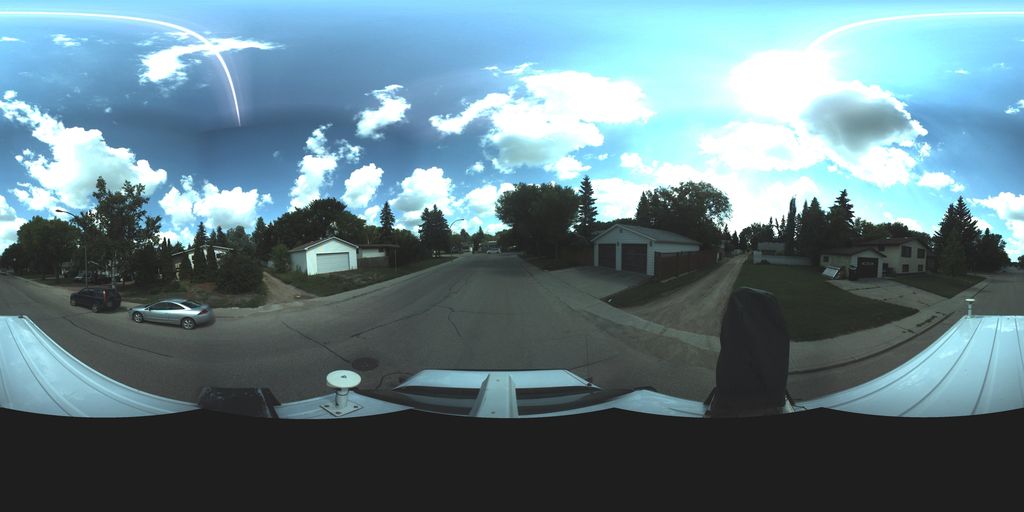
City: saskatoon